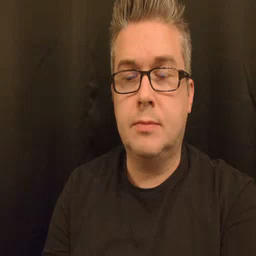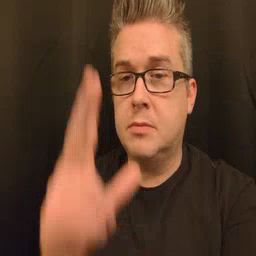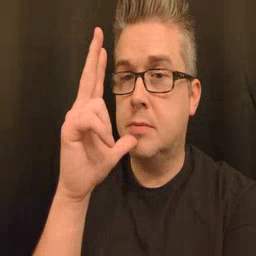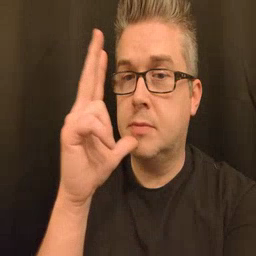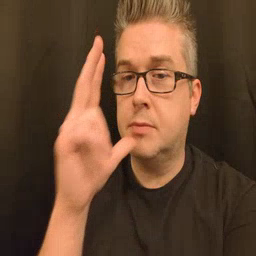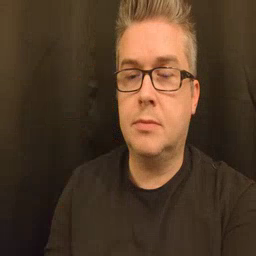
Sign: hen